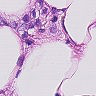
Metastatic tissue present: yes